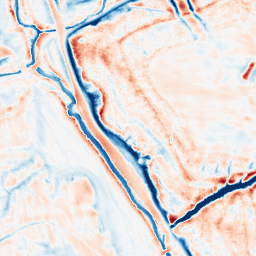
Category: edge_preserving
Decomposition family: bilateral
Decomposition parameters: d: 21
sigma_color: 75
sigma_space: 50
Upsampling method: sinc_blackman
Upsampling parameters: scale: 4
kernel_size: 16
Upsampling scale: 4